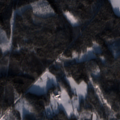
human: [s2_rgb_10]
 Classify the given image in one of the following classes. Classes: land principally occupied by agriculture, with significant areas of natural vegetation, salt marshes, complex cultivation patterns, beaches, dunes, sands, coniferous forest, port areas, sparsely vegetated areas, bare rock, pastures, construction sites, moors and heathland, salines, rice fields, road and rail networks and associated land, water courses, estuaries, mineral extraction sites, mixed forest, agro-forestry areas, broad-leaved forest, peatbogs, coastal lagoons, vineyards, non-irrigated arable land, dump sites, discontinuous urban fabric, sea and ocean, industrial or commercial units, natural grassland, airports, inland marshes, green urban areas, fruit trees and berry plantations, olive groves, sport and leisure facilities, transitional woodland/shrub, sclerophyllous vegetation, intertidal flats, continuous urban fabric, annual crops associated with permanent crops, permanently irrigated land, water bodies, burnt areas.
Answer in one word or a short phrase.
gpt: non-irrigated arable land, coniferous forest, mixed forest